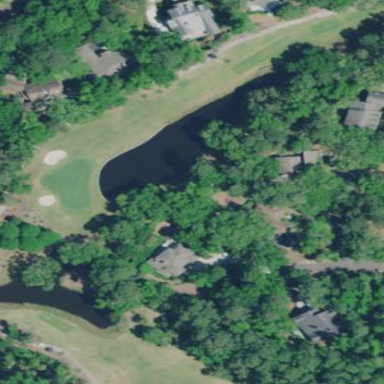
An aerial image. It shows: Water hazard on golf course. The hazard is natural water feature.